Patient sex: M
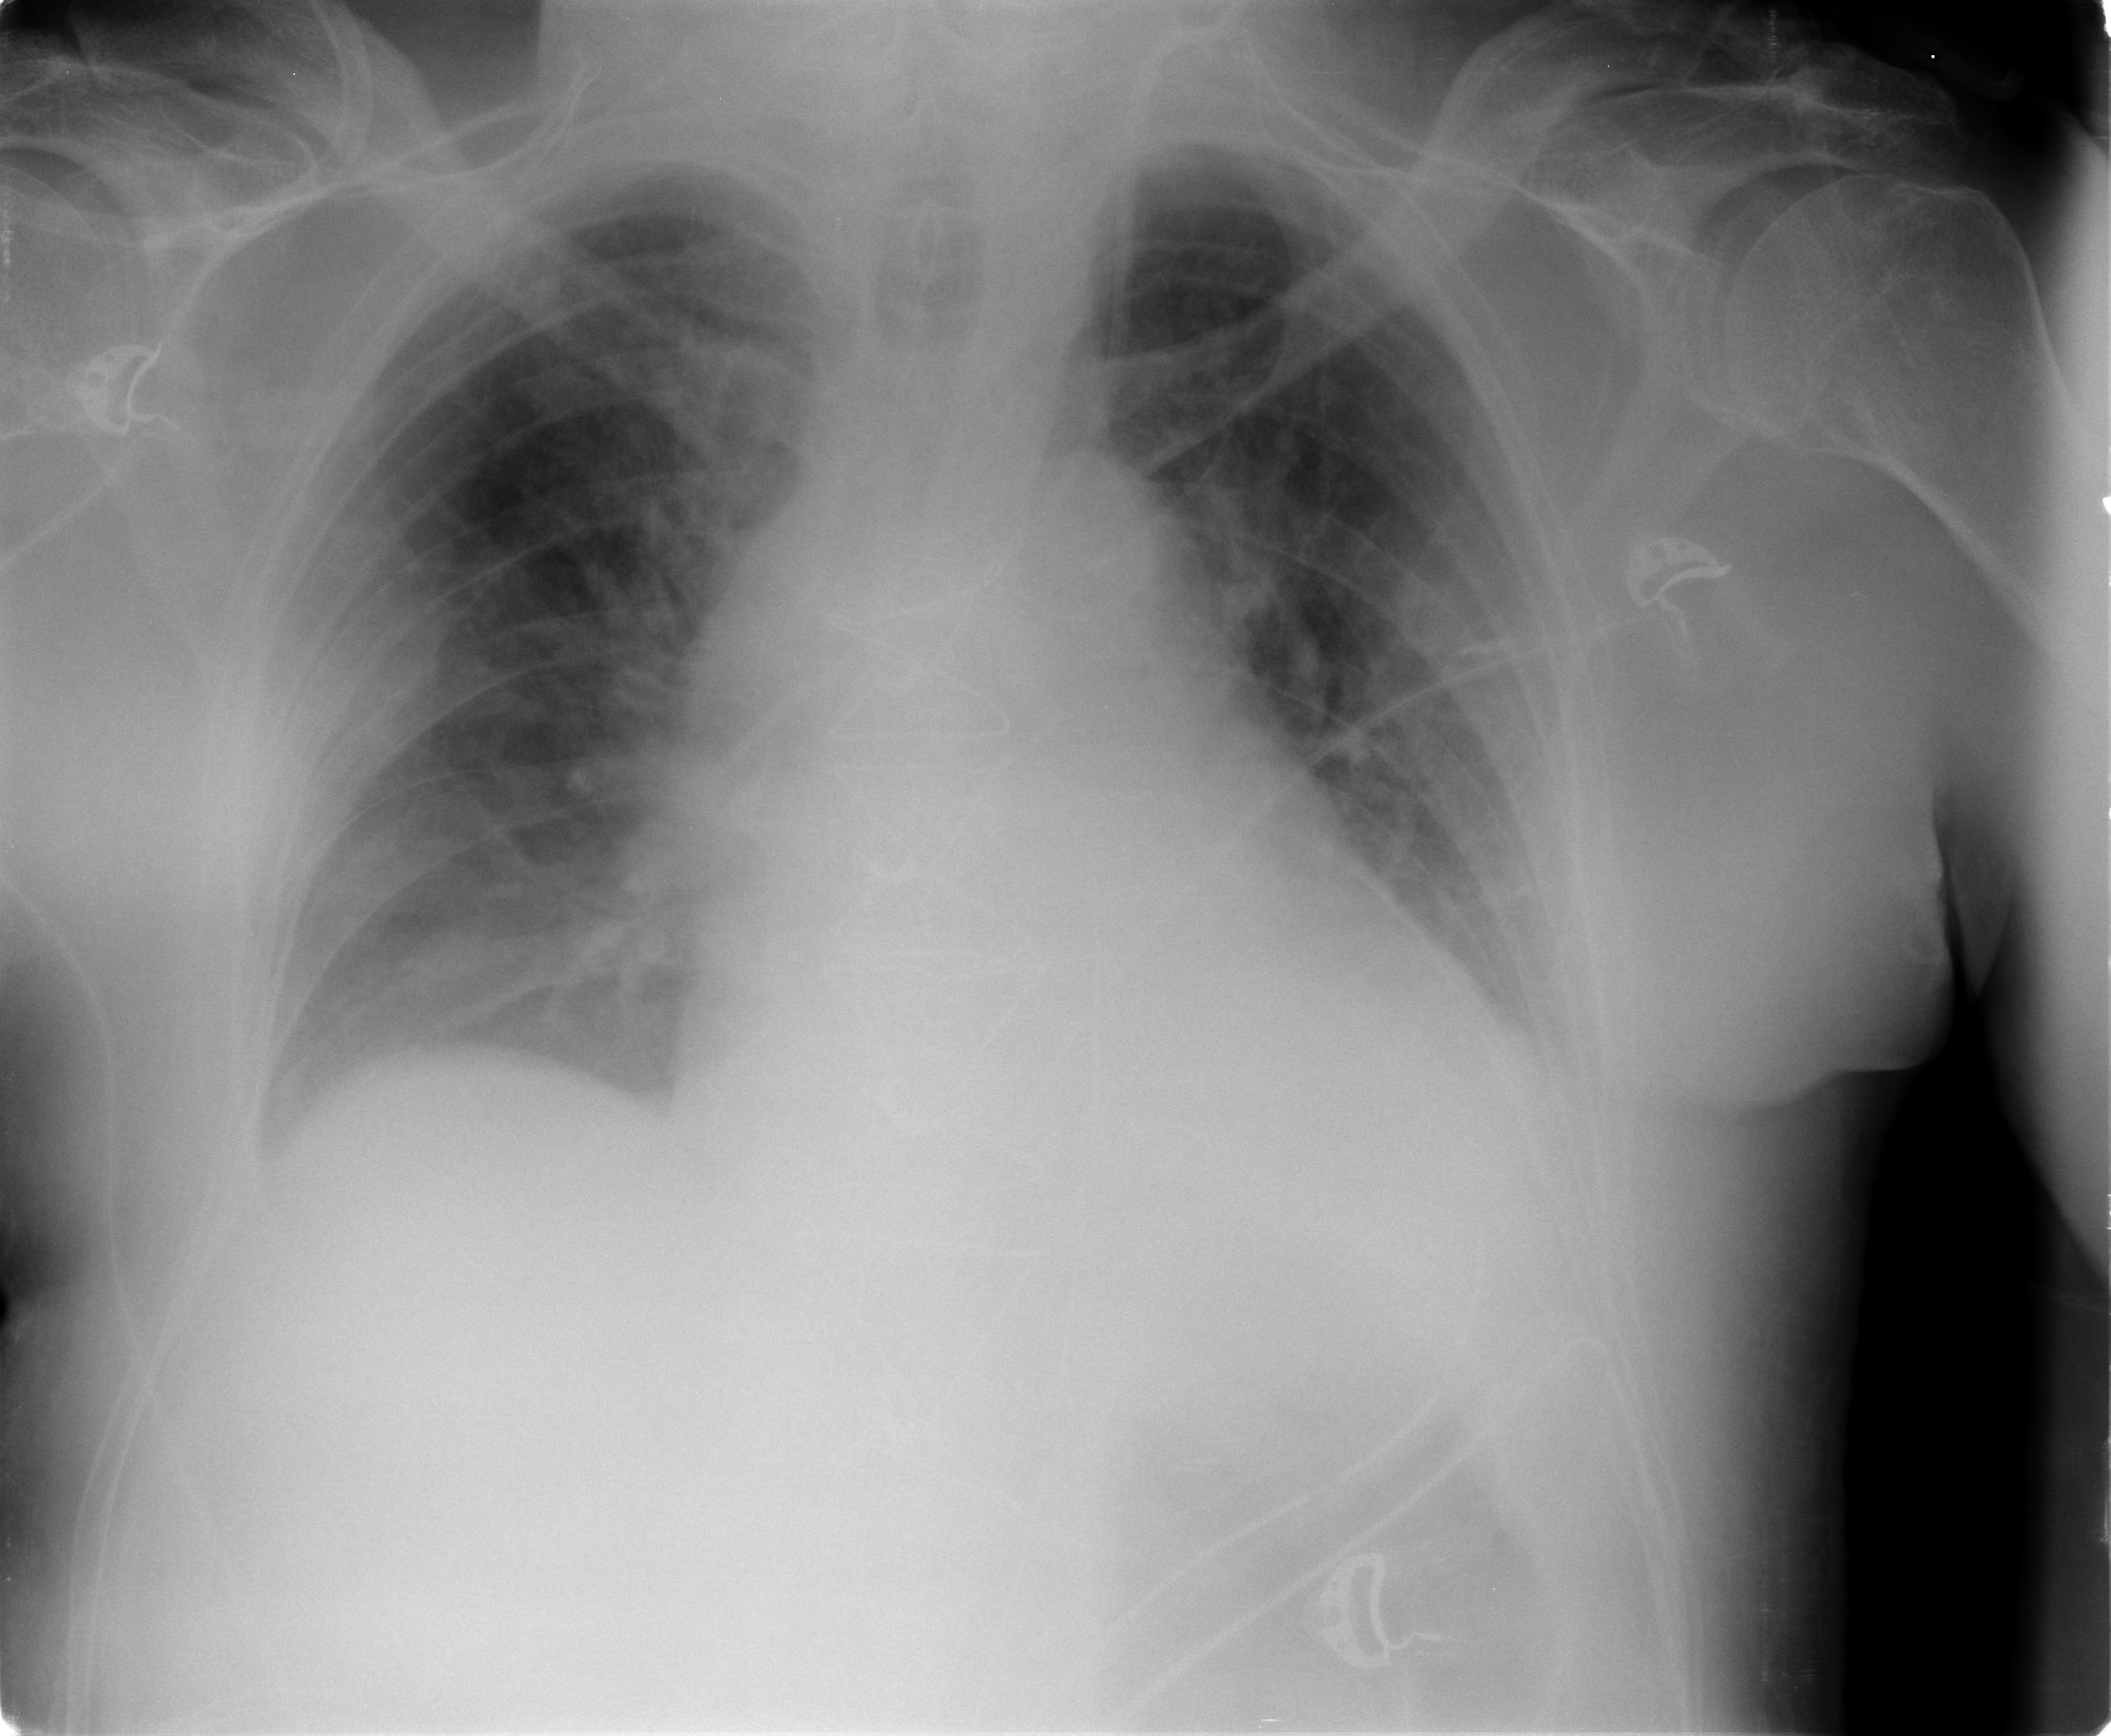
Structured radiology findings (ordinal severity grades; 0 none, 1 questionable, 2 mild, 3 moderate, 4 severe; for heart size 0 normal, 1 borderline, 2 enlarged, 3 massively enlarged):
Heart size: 2
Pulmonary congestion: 1
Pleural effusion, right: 1
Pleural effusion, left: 1
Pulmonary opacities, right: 0
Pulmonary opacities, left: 0
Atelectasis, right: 0
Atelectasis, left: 0